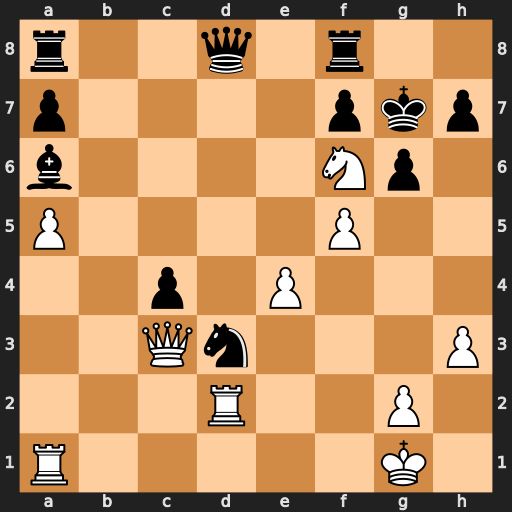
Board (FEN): r2q1r2/p4pkp/b4Np1/P4P2/2p1P3/2Qn3P/3R2P1/R5K1
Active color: w
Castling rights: -
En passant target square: -
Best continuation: Ne8+ Kh6 Qg7+